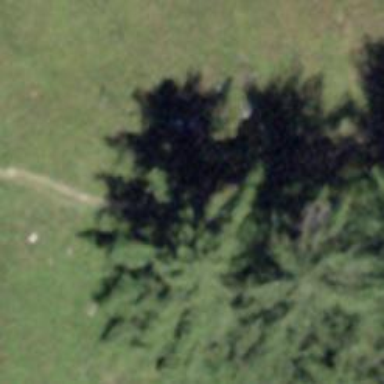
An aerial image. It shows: Ground path.